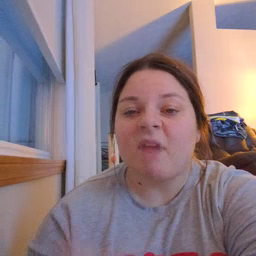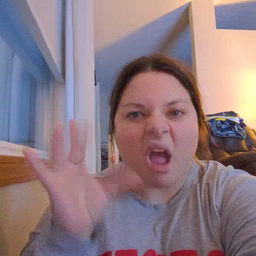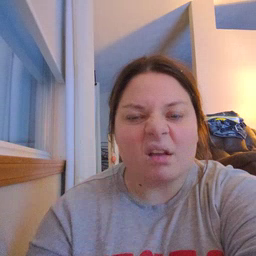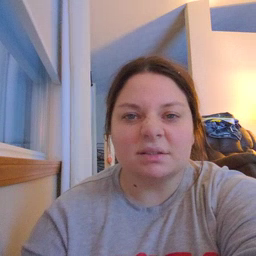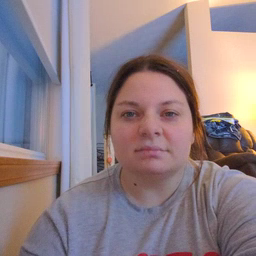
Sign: hate